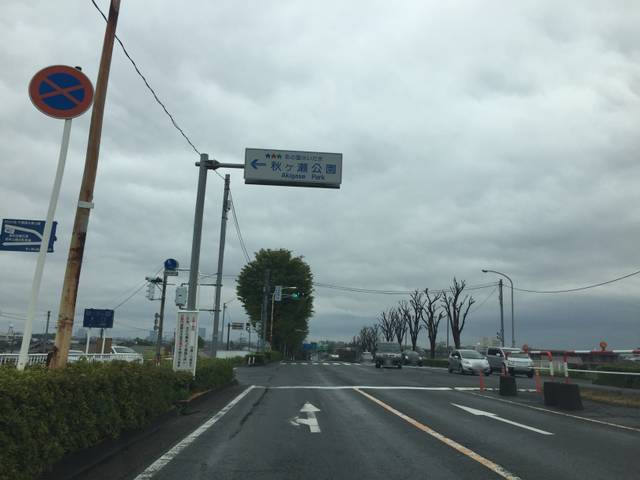
Region: Japan
Coordinates: 35.86, 139.596